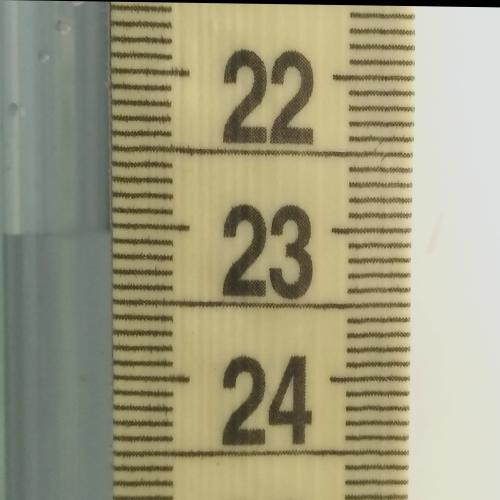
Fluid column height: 23.1 cm